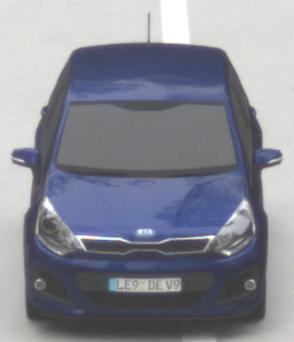
Make: KIA
Model: Rio 1.2
Detailed model: Rio (UB)
Model produced from: 2011/09
Model produced until: 2015/01
Doors: 3
Color: blue
Road condition: dry road
Daytime: morning or afternoon
Contrast: low contrast